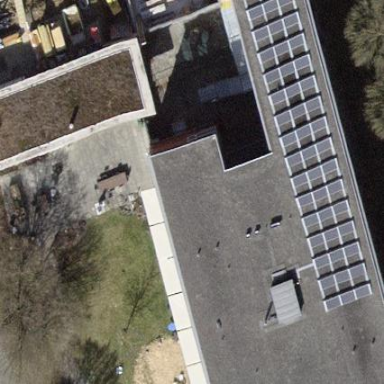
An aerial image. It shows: Shed building.